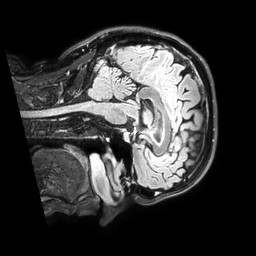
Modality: FLAIR
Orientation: sagittal
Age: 39
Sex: male
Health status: healthy
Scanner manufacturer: philips
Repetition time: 4.8 s
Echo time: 0.2884 s